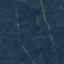
Land use / land cover class: Forest